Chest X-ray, PA view. Patient: 53 years old, sex M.
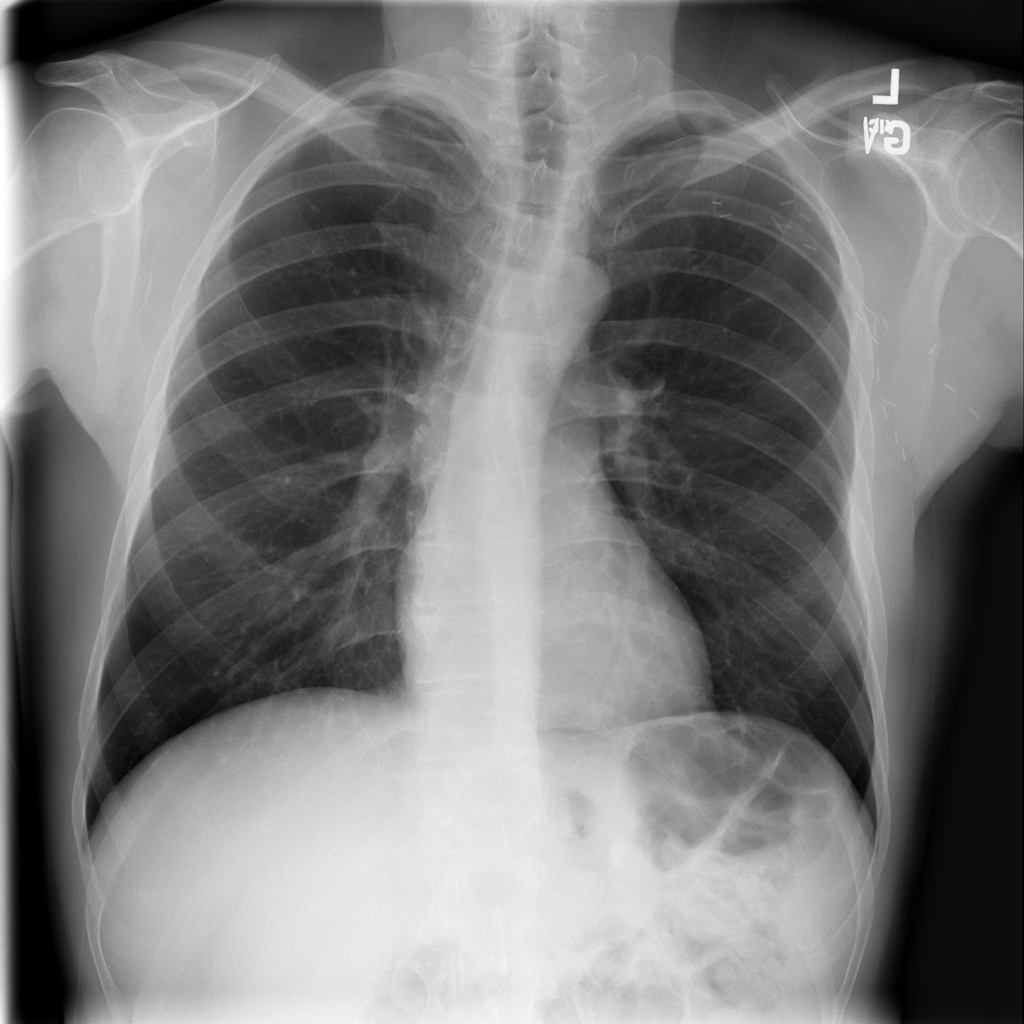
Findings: No Finding